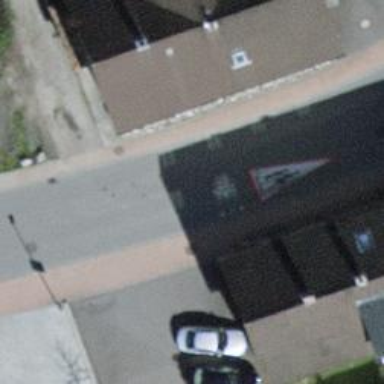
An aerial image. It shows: Post box is visible.